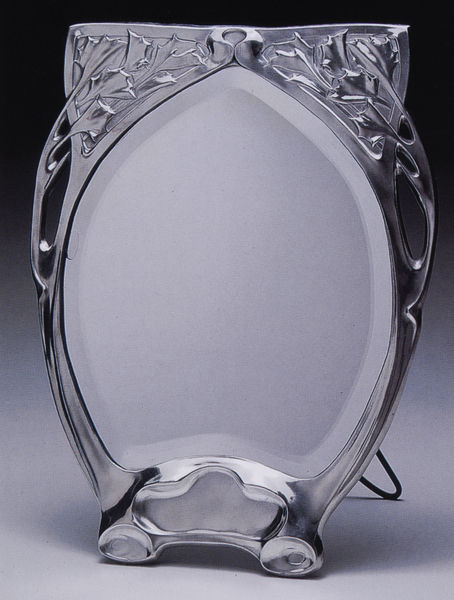
Titel: Toilettenspiegel mit Mistelzweigornament
Künstler: Friedrich Adler
Standort: München
Institution: Stadtmuseum
Schlagwörter: adler, baum, blätter, fuß, schatten, bäume, äste, blume, blumen, frankreich, frau, geschwungen, glas, grau, hintergrund, schmuck, schwarz, tisch, weiss, blüte, hund, wolke, muster, ornament, augen, faru, rahmen, schale, silber, spitze, stehen, tablett, teller, bild, möbel, spiegel, ast, natur, zweige, gold, stehend, blatt, pflanzen, kontrast, ohren, oval, rund, henkel, ranken, skulptur, vase, deutschland, bein, füße, klar, ansicht, bogen, naturalismus, modern, formen, klein, idylle, matt, jugendstil, spitz, symmetrie, glanz, dekor, floral, ornamente, verzierung, glänzend, metall, glatt, platte, poliert, reflexion, betrachter, foto, fotografie, griff, halterung, zinn, motiv, schönheit, form, asien, deko, jugenstil, hässlich, stand, kunst, flora, organisch, ornamental, bauhaus, kunstgewerbe, wappen, griffe, toilette, schnörkel, öffnung, handwerk, werkstatt, spitzbogen, handspiegel, geäst, blattwerk, durchsichtig, reflektion, eiche, ständer, wien, zierde, einrichtung, teuer, vegetabil, ornamentik, eule, guss, fotographie, stahl, gegenstand, kunsthandwerk, objekt, einfassung, art deco, design, herzform, achsensymmetrie, art nouveau, aufstellen, baummotiv, bgcb, bildhalter, blätterwerk, bügel, chselnd, deco, decor, dfdfbfgdbgbc, draht, durchbruck, ellipsenförmig, facette, fgbcbx, fgbfb, fgnfg, fgnfgn, gesamtkunstwerk, geschliffen, geschwunge linien, geschwungene linien, gglas, glasig, gothisch, jugendstile, kosmetik, kristallschliff, kunsthandwek, metal, metallic, metallurgie, mirror, nancy, openwork, organik, orivit, pflanzenornamentik, pflanzenzierde, polliert, reflektierend, sakral, schmick, silberschmide, spiehel, standspiegel, stehspiegel, stellfuss, symetrisch, tischspiegel, urania, vcnb, vegetabile formen, verastelung, verziehrt, xgdfg, zierrat